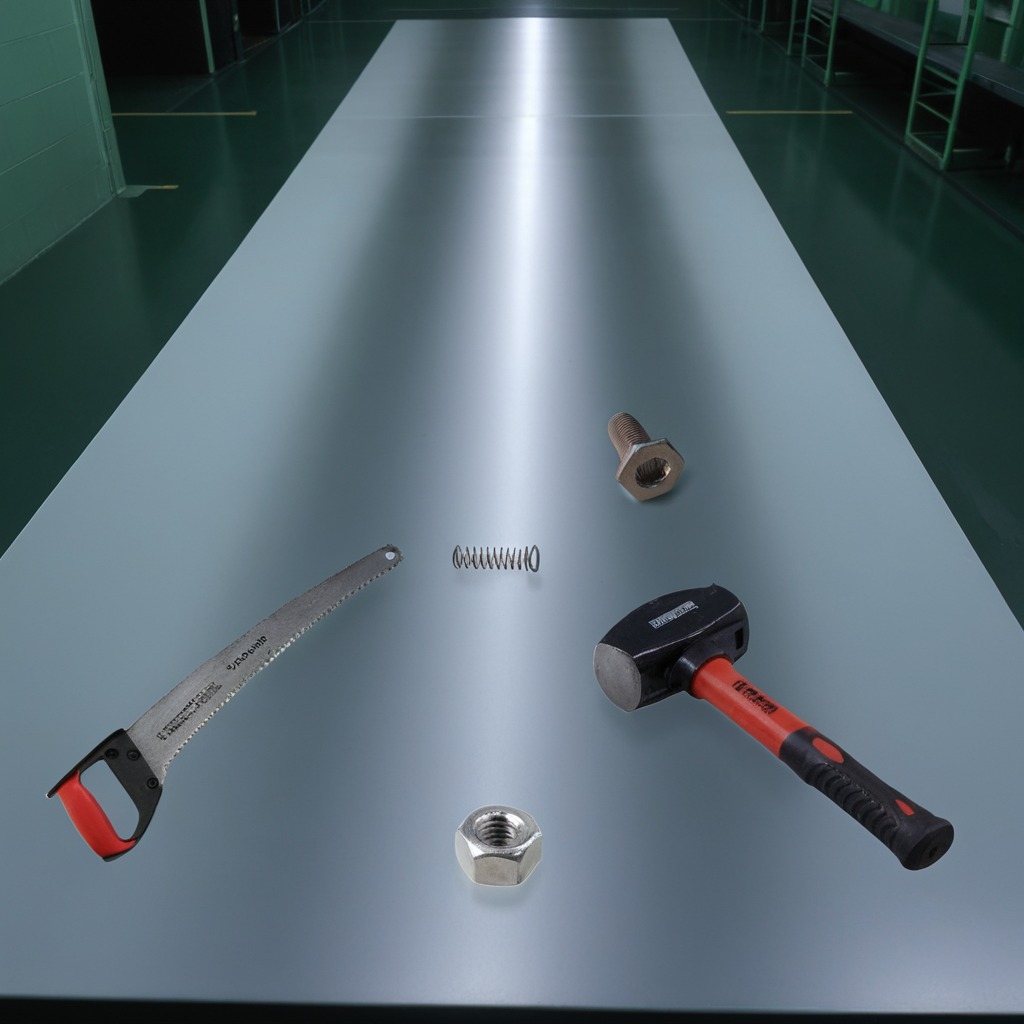
A metal machine screw, a hammer, a coiled metal spring, a handheld metal saw, and a metal nut are lying on the clean empty table in a railway signal maintenance room lit by harsh overhead fluorescents.